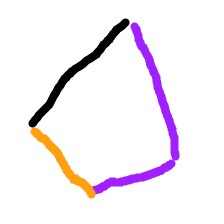
Shape: kite